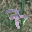
Label: 7